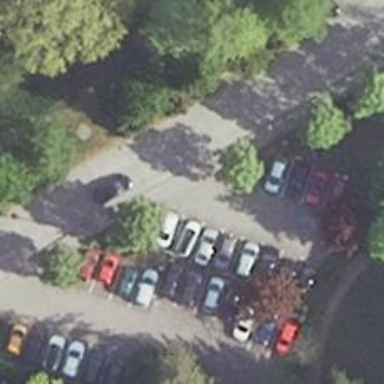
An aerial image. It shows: Road serving as parking aisle.